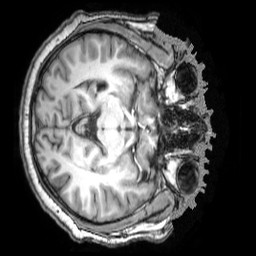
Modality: T1w
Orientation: axial
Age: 25
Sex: male
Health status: healthy
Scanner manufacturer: philips
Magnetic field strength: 3 T
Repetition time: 0.008151 s
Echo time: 0.003763 s